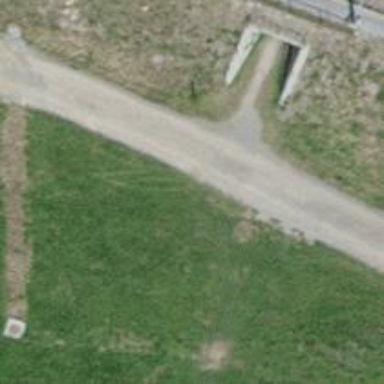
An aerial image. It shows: Path with fine gravel surface.